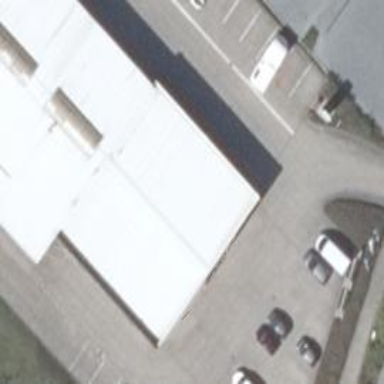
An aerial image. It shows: Shop that sells cars.